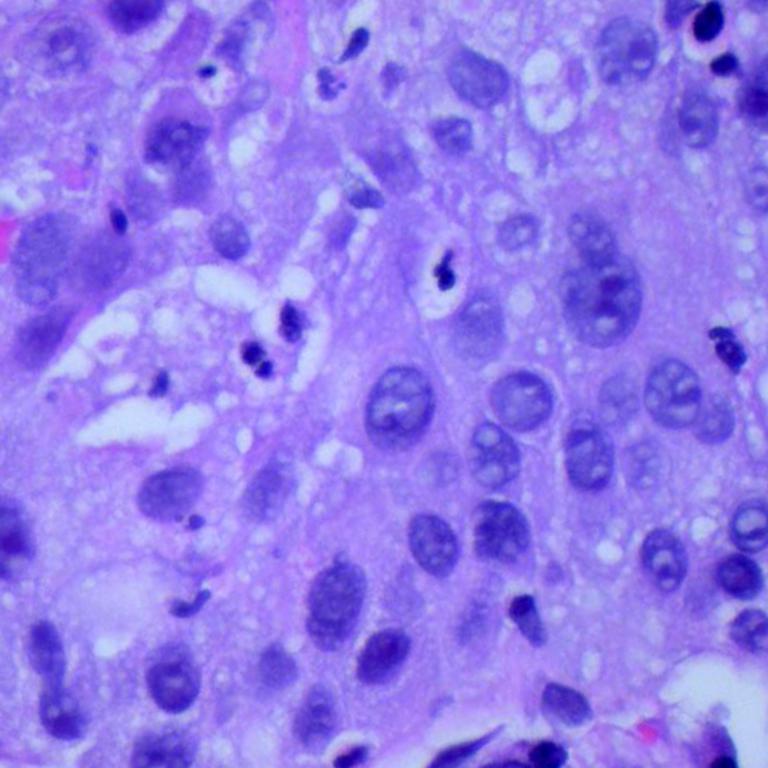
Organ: lung
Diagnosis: squamous carcinomas